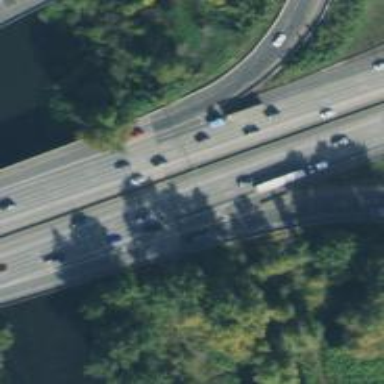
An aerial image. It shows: Motorway link bridge.